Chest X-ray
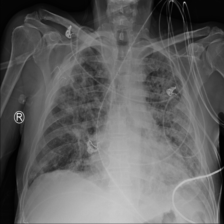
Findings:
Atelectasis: negative
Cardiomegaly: negative
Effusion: negative
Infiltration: positive
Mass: negative
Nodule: negative
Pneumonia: negative
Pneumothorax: negative
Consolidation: negative
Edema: negative
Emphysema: negative
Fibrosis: negative
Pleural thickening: negative
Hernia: negative